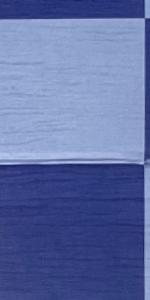
Label: Empty